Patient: sex M, age 54
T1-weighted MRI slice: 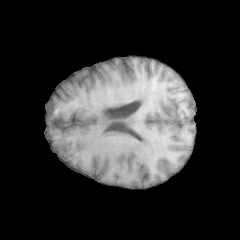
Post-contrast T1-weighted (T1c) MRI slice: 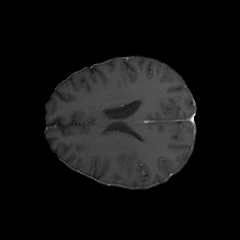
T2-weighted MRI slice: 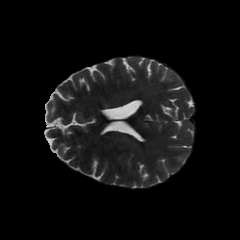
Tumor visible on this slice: no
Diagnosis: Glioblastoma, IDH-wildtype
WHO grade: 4